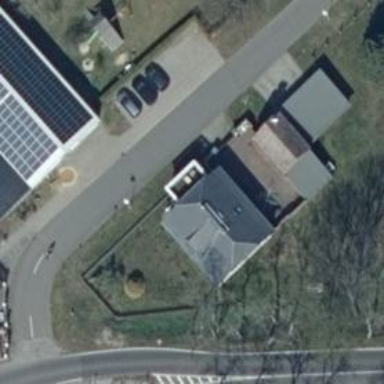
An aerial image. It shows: House with grey half-hipped roof oriented along its structure.